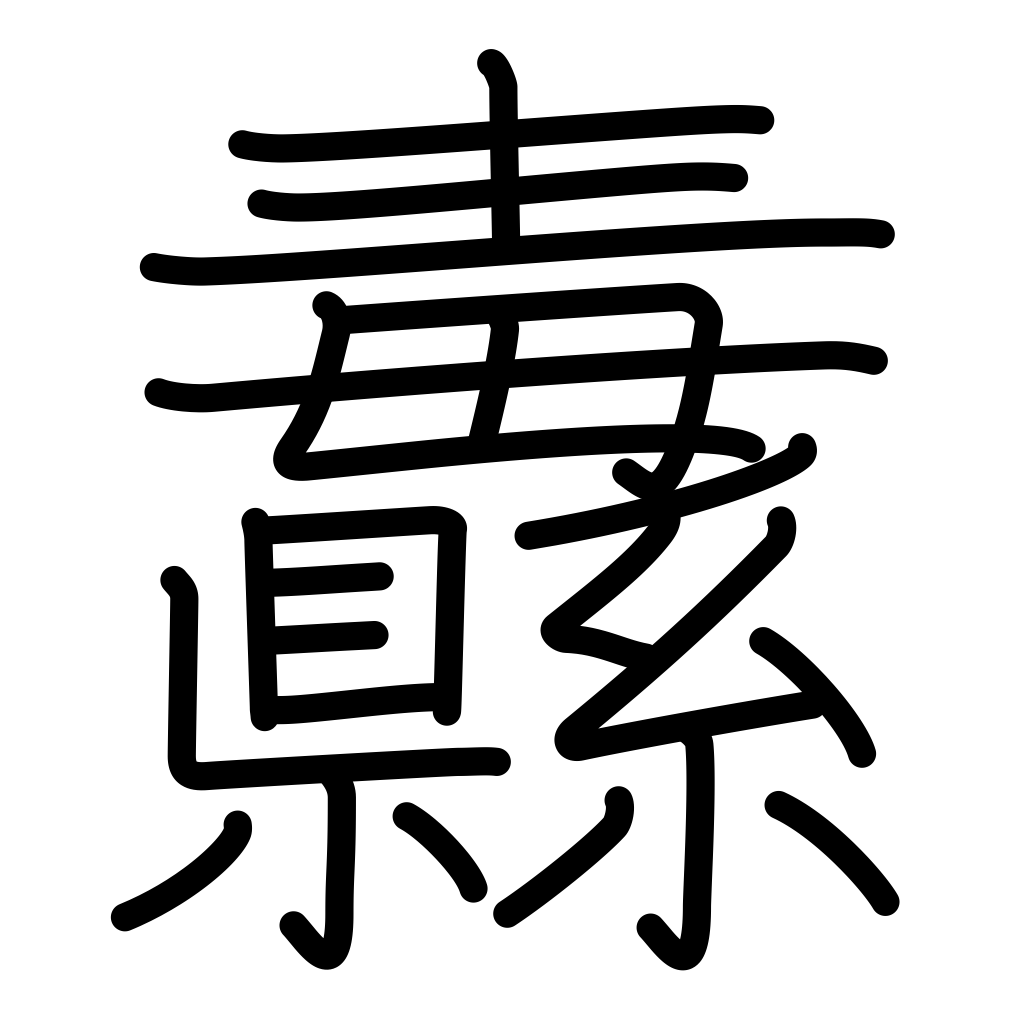
Meaning: flag, banner